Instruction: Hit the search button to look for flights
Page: home
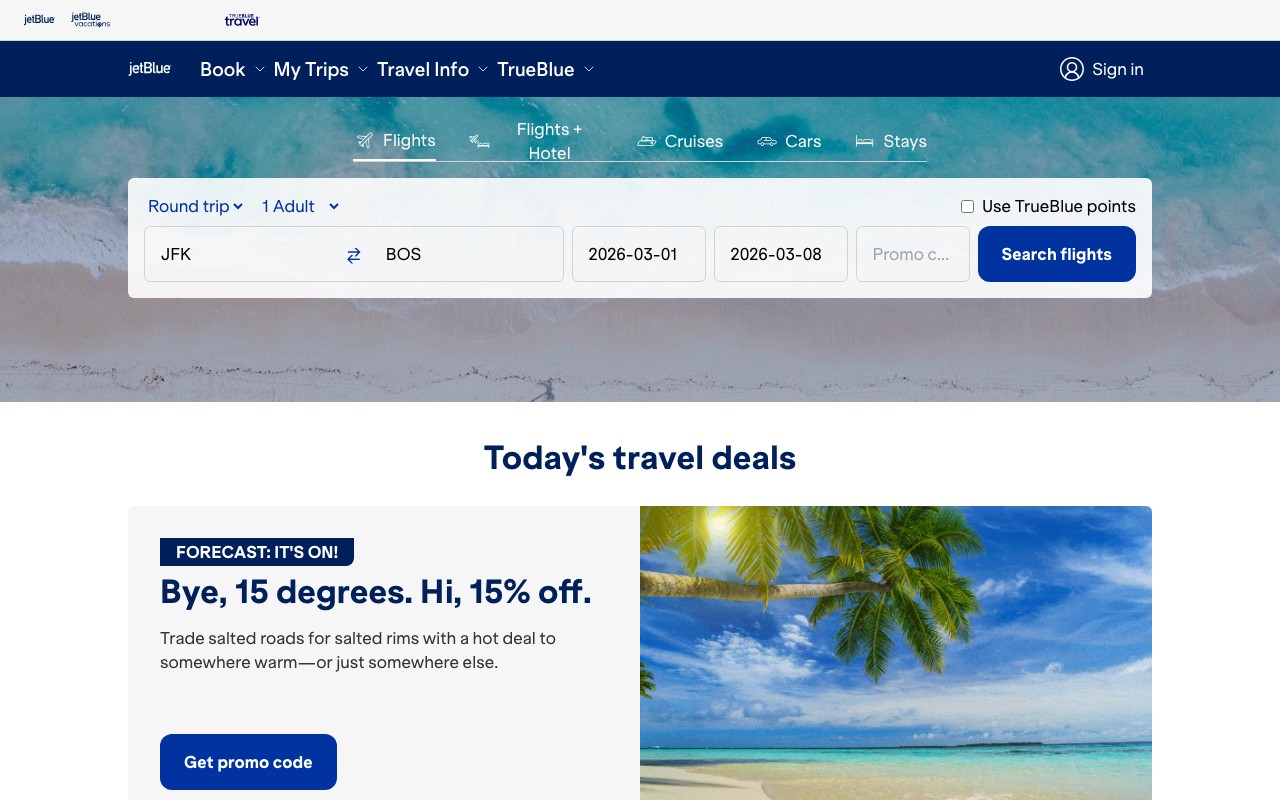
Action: click